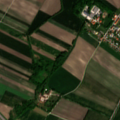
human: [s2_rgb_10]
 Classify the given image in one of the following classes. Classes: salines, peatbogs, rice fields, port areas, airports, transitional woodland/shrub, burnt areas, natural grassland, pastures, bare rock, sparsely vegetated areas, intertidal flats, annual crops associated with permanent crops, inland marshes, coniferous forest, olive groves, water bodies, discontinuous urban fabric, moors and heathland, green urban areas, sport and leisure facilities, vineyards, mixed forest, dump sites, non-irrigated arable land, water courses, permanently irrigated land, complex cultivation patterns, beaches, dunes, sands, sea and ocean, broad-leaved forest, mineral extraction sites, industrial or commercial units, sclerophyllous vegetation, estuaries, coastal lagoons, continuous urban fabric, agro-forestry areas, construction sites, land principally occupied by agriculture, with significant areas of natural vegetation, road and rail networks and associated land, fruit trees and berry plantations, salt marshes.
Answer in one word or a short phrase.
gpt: discontinuous urban fabric, non-irrigated arable land, land principally occupied by agriculture, with significant areas of natural vegetation